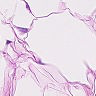
Metastatic tissue present: no